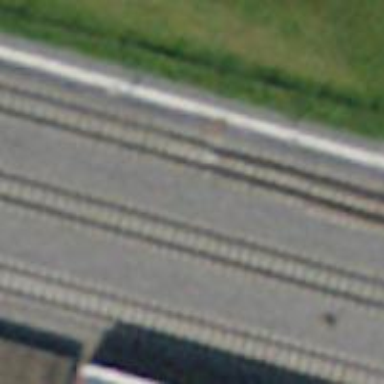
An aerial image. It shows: Railway switch.